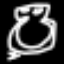
Label: frog